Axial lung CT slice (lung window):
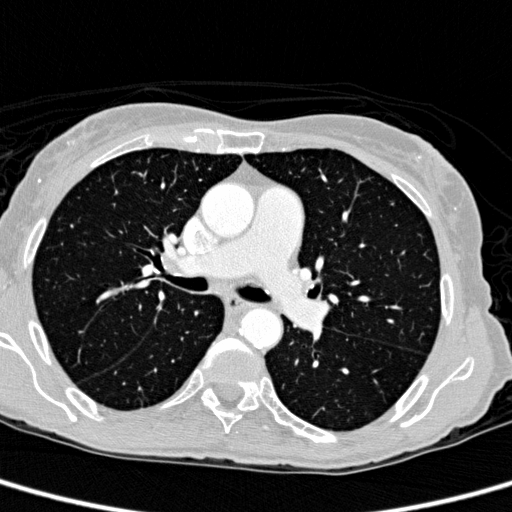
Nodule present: no